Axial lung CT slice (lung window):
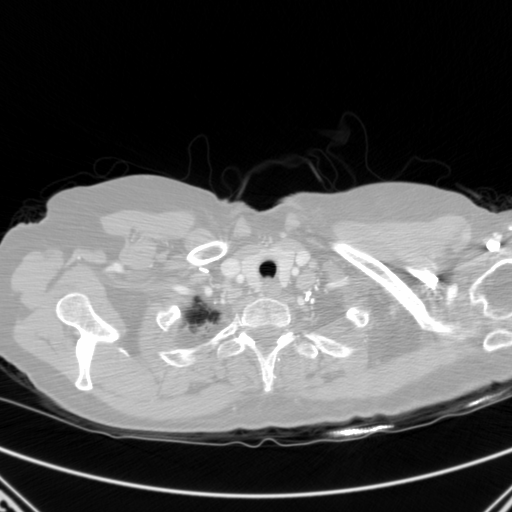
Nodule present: no